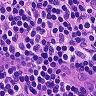
Metastatic tissue present: no